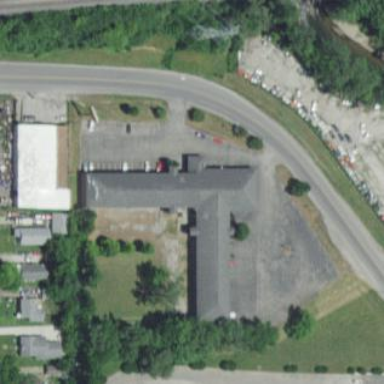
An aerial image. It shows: Motel building.